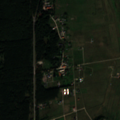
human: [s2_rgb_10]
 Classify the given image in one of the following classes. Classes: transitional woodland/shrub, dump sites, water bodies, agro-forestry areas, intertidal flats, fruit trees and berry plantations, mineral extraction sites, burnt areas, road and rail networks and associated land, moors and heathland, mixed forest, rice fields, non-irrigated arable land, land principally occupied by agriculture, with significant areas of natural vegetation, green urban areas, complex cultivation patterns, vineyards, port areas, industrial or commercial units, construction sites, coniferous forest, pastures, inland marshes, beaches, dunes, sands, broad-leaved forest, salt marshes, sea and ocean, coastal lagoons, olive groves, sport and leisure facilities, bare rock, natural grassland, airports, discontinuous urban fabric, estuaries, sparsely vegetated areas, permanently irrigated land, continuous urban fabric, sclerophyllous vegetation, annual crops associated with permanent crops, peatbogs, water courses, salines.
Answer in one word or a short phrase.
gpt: discontinuous urban fabric, green urban areas, non-irrigated arable land, pastures, complex cultivation patterns, mixed forest